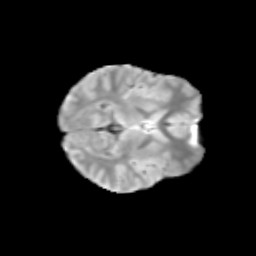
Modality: T2w
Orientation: axial
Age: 9
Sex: female
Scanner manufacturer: siemens
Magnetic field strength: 3 T
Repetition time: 3.8 s
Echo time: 0.07 s